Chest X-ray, PA view. Patient: 19 years old, sex M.
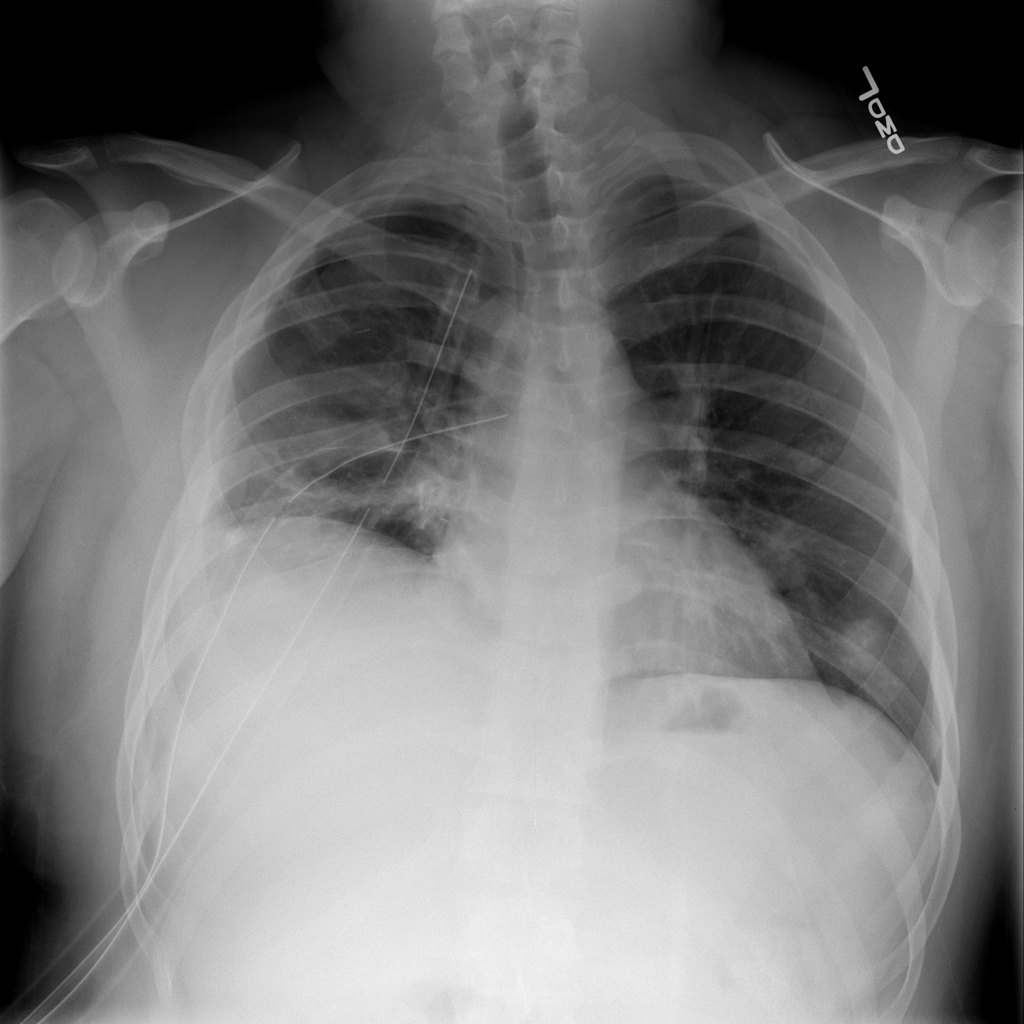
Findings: Nodule, Pneumothorax